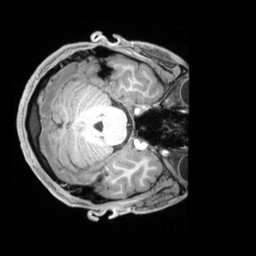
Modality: T1w
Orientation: axial
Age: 25
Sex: male
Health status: ill
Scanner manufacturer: siemens
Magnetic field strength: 3 T
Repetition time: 2.2 s
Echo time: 0.00218 s